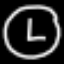
Label: clock